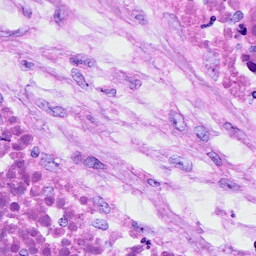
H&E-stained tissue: Ovarian